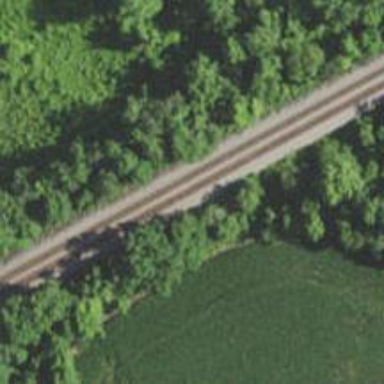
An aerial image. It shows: Railway track.